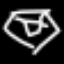
Label: diamond